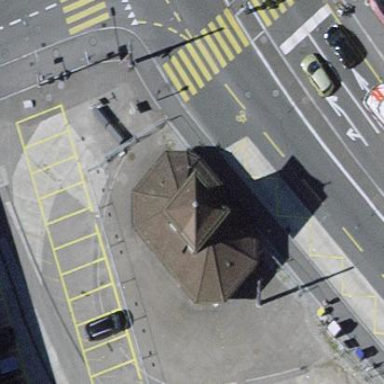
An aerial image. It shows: Restaurant building that is also considered attraction for tourists.